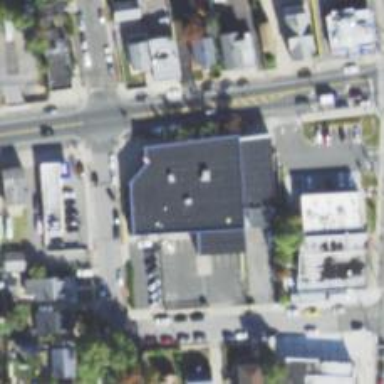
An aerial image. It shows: Post office.